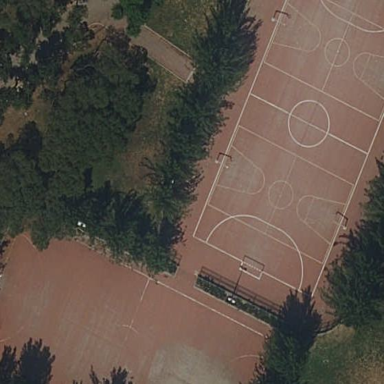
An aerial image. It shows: Sports center with facilities for futsal and basketball activities.